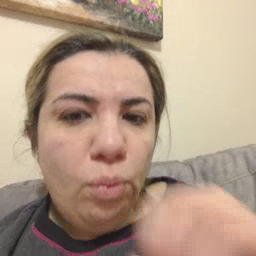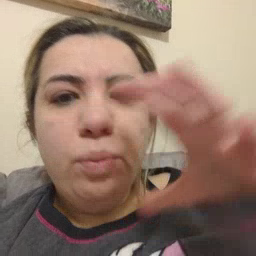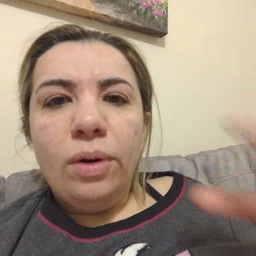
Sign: balloon